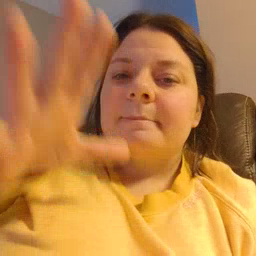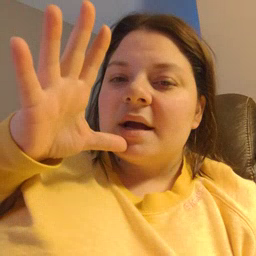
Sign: mom